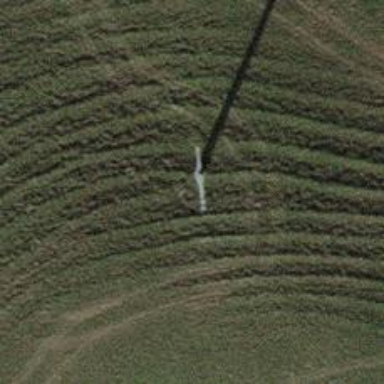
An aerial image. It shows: Minor power line.